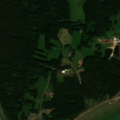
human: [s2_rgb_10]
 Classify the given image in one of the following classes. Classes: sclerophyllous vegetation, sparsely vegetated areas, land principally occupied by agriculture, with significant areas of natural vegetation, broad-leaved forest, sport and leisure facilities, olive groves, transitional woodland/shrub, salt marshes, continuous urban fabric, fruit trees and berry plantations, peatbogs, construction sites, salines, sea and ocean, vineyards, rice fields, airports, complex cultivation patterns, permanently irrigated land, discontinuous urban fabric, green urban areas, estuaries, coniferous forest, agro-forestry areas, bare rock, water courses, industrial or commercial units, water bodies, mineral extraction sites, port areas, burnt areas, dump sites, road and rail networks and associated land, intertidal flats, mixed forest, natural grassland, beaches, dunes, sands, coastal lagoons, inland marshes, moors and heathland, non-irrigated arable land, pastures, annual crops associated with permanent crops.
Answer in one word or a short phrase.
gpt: pastures, land principally occupied by agriculture, with significant areas of natural vegetation, broad-leaved forest, mixed forest